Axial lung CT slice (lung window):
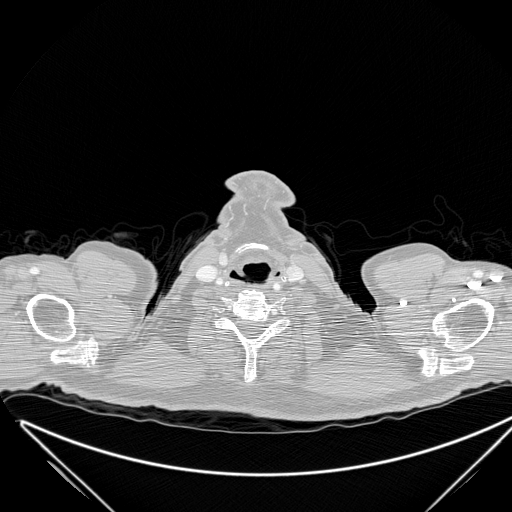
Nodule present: no